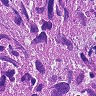
Metastatic tissue present: yes